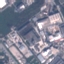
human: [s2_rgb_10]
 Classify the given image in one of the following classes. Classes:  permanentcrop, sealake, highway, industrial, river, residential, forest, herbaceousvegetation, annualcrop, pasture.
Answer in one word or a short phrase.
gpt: Industrial